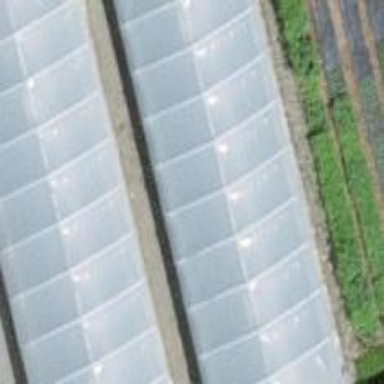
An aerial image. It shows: Greenhouse.